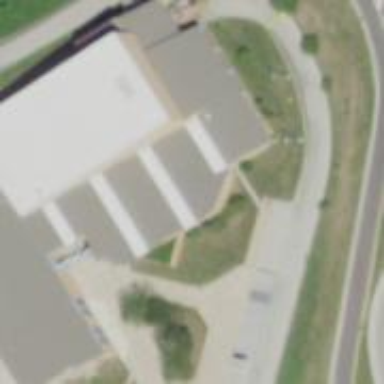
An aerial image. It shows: Close-up view of roof of building.